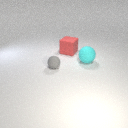
large cyan rubber sphere behind small gray rubber sphere